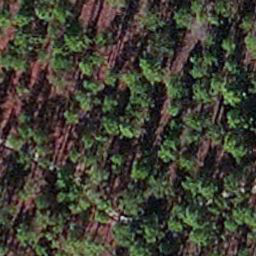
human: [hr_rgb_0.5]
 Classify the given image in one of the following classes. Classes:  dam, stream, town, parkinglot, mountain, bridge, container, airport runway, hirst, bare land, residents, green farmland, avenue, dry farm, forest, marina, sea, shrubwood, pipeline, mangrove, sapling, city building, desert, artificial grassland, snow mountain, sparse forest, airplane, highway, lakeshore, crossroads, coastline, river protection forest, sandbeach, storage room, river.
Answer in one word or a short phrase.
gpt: sapling